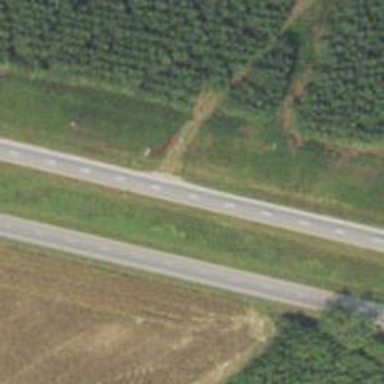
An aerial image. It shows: This image shows trunk highway that functions as expressway.